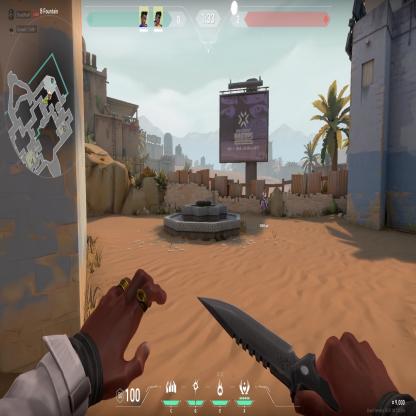
Label: teammate